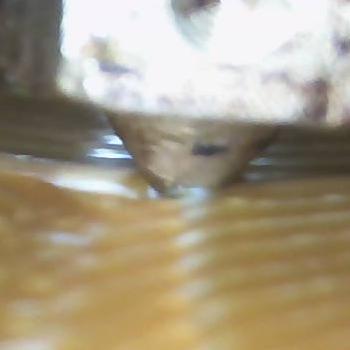
Flow rate: 265%